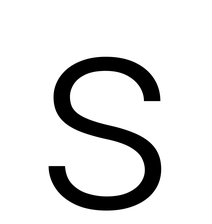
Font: Roboto_Light